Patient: sex M, age 60
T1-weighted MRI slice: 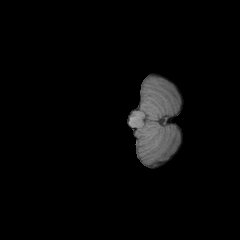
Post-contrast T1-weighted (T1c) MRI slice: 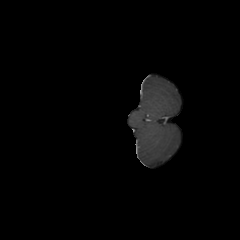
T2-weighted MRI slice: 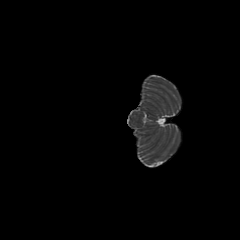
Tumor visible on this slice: no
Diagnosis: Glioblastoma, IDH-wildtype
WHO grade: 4